Aerial crown-view tile of a tropical tree (Barro Colorado Island, Panama), acquired 20241112:
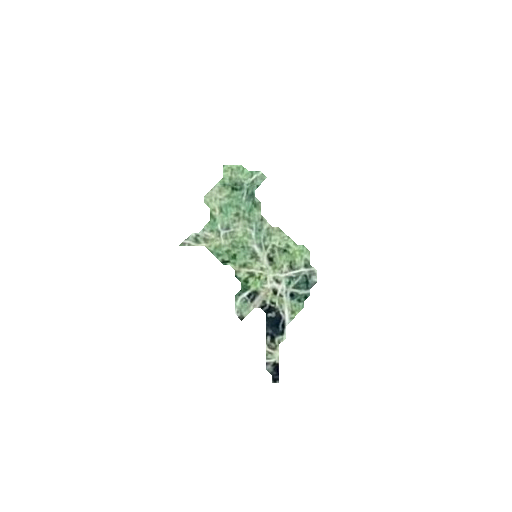
Species: Pourouma bicolor
GBIF accepted scientific name: Pourouma bicolor
Crown area: 17.029 m²